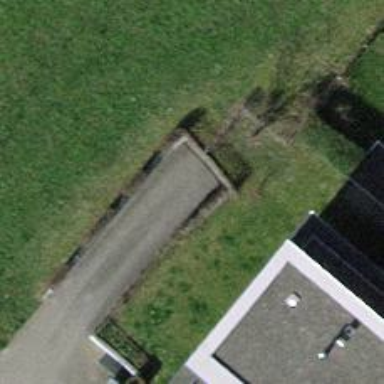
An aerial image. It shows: Parking entrance.